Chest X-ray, PA view. Patient: 48 years old, sex F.
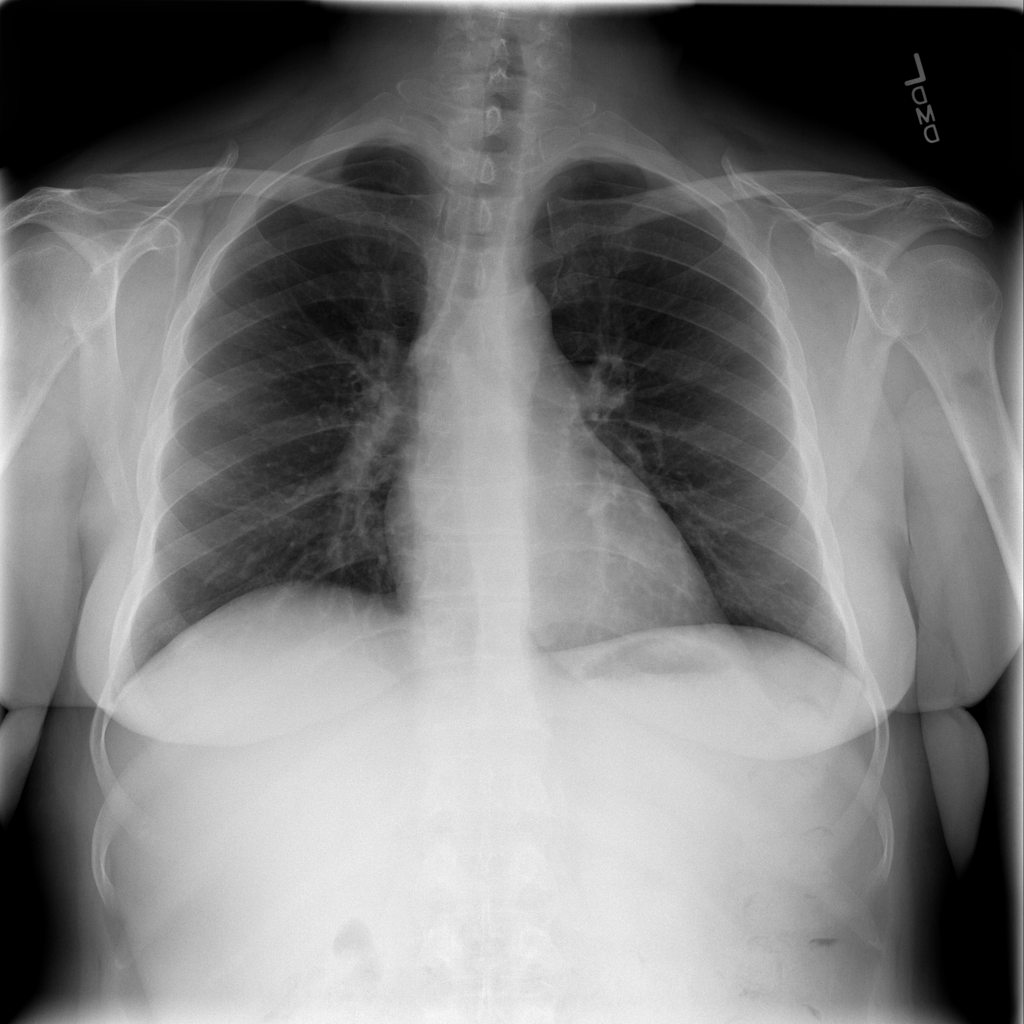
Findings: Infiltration